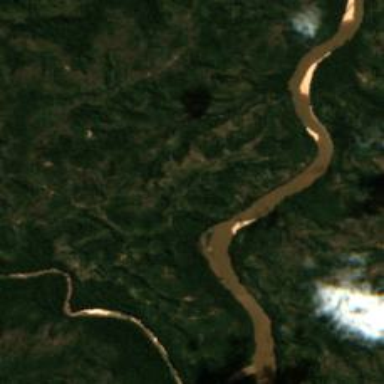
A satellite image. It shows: Beautiful river scene.